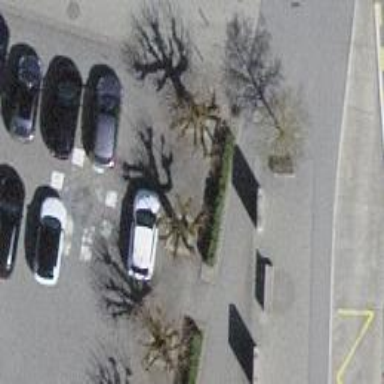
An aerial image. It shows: Sidewalk.